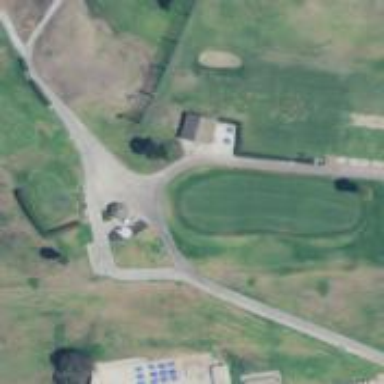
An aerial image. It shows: Path for golf carts.